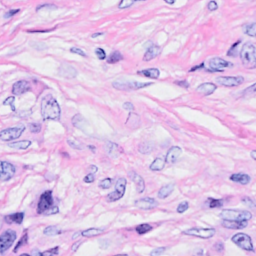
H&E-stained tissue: Breast